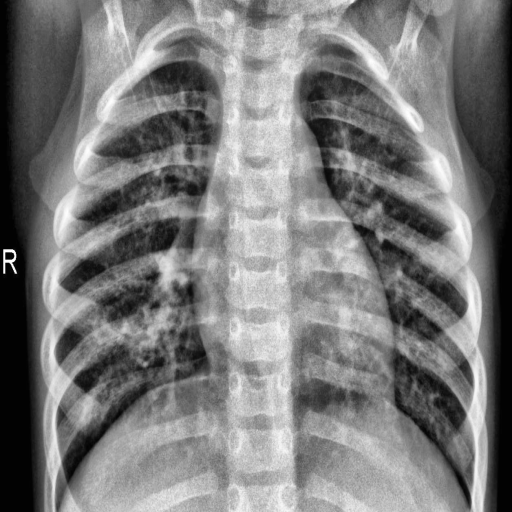
Finding: PNEUMONIA